Aerial crown-view tile of a tropical tree (Barro Colorado Island, Panama), acquired 20240716:
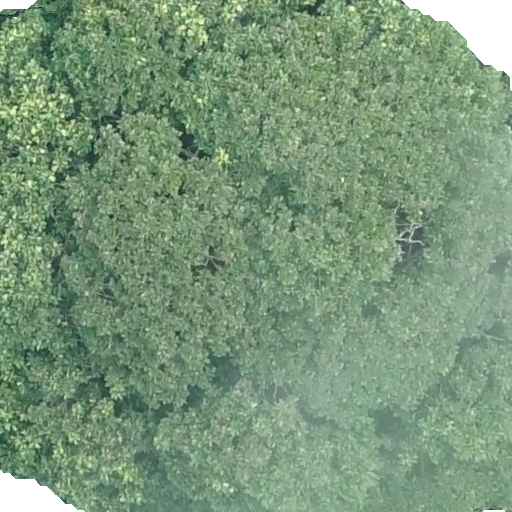
Species: Dipteryx oleifera
GBIF accepted scientific name: Dipteryx oleifera
Crown area: 557.721 m²